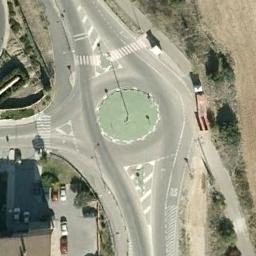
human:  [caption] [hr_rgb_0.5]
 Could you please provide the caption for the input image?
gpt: There are several moving vehicles on the road at the roundabout, There are several buildings and some trees and some lawns around the roundabout .

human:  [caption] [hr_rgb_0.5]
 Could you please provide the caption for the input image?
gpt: There are several trees beside the roundabout .

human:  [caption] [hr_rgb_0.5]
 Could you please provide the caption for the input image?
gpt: The roundabout is on the bare land next to buildings and trees .

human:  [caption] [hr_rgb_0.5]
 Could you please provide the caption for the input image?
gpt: The roundabout connects four roads and a clearing is in the middle of the roundabout .

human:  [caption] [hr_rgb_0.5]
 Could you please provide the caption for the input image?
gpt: There are some green thicket beside the roundabout .